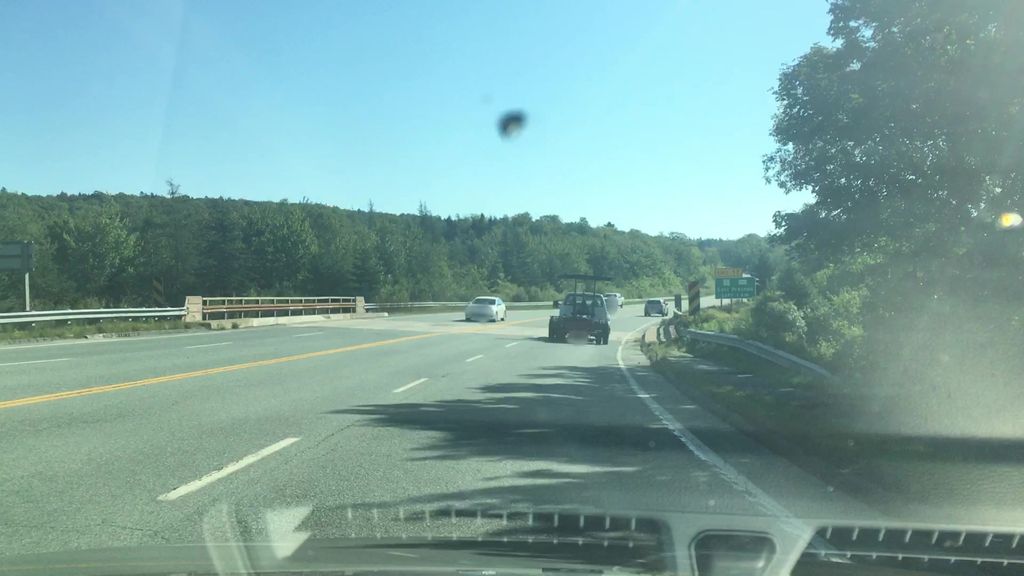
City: halifax